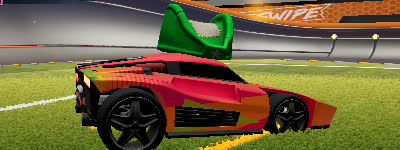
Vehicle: breakout